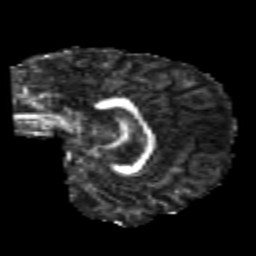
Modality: FA
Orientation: sagittal
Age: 23
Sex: female
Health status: healthy
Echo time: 0.074 s